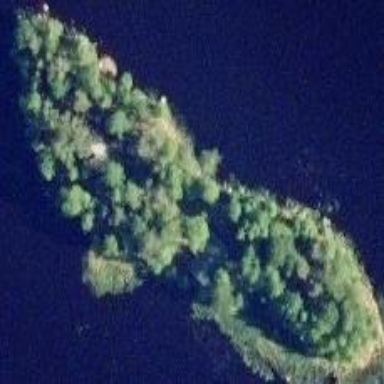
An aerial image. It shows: Island.